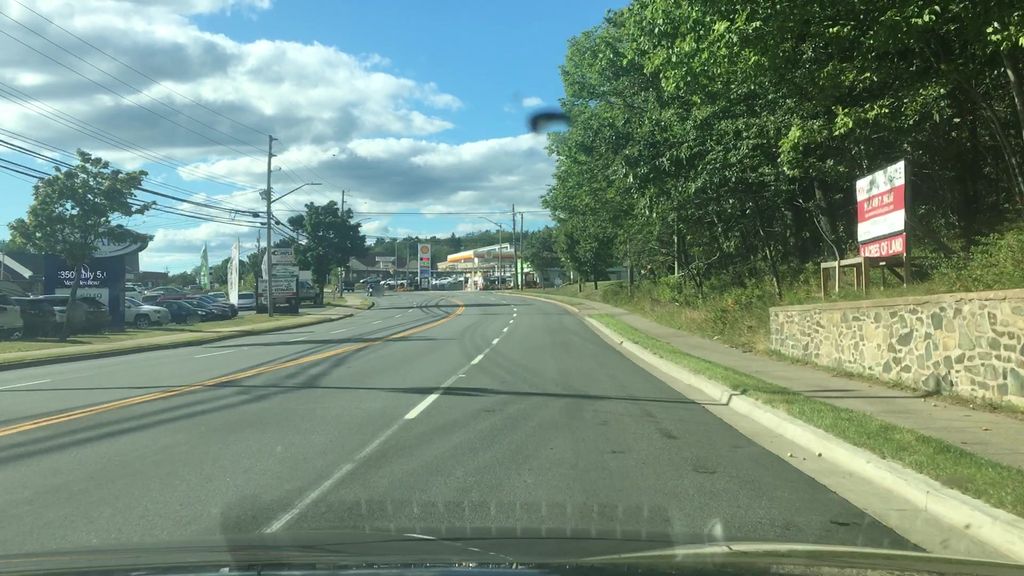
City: halifax